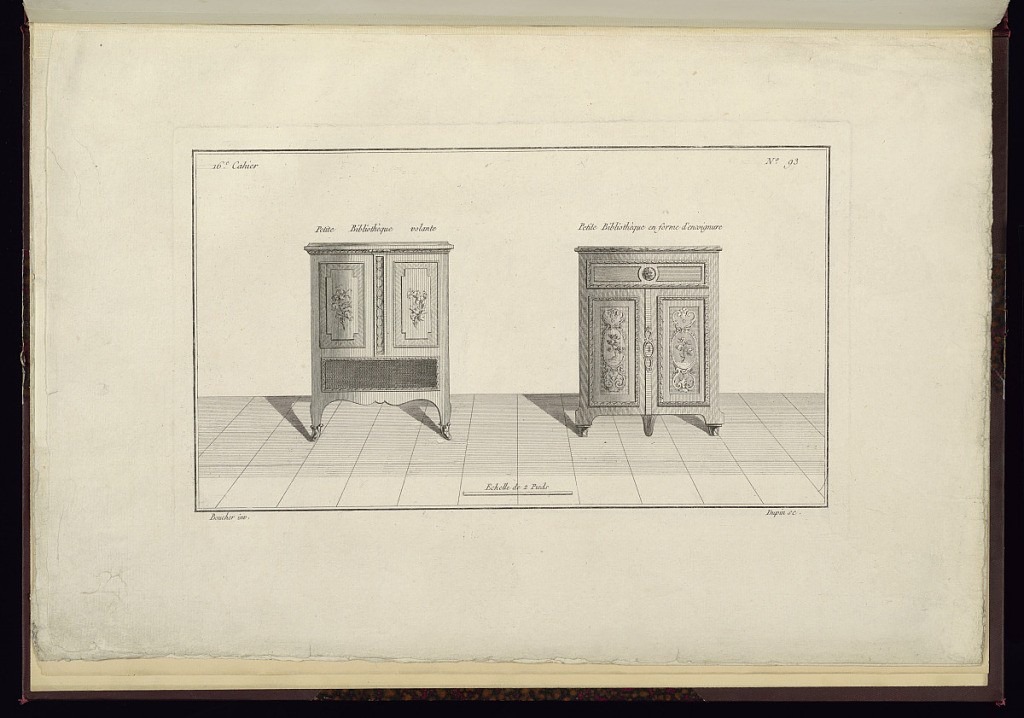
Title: Petite Bibliothèque volante [et] Petite Bibliothèque en forme d'encoignure
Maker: Juste-François Boucher, French, 1736 – 1782
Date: ca. 1775
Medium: Engraving on off white laid paper
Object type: Print
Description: Designs for two small, enclosed bookcases decorated with ornament motifs including guilloche, lamb tongue, carved floral reliefs, rosettes, and scrolls. The plate is signed.